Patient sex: M
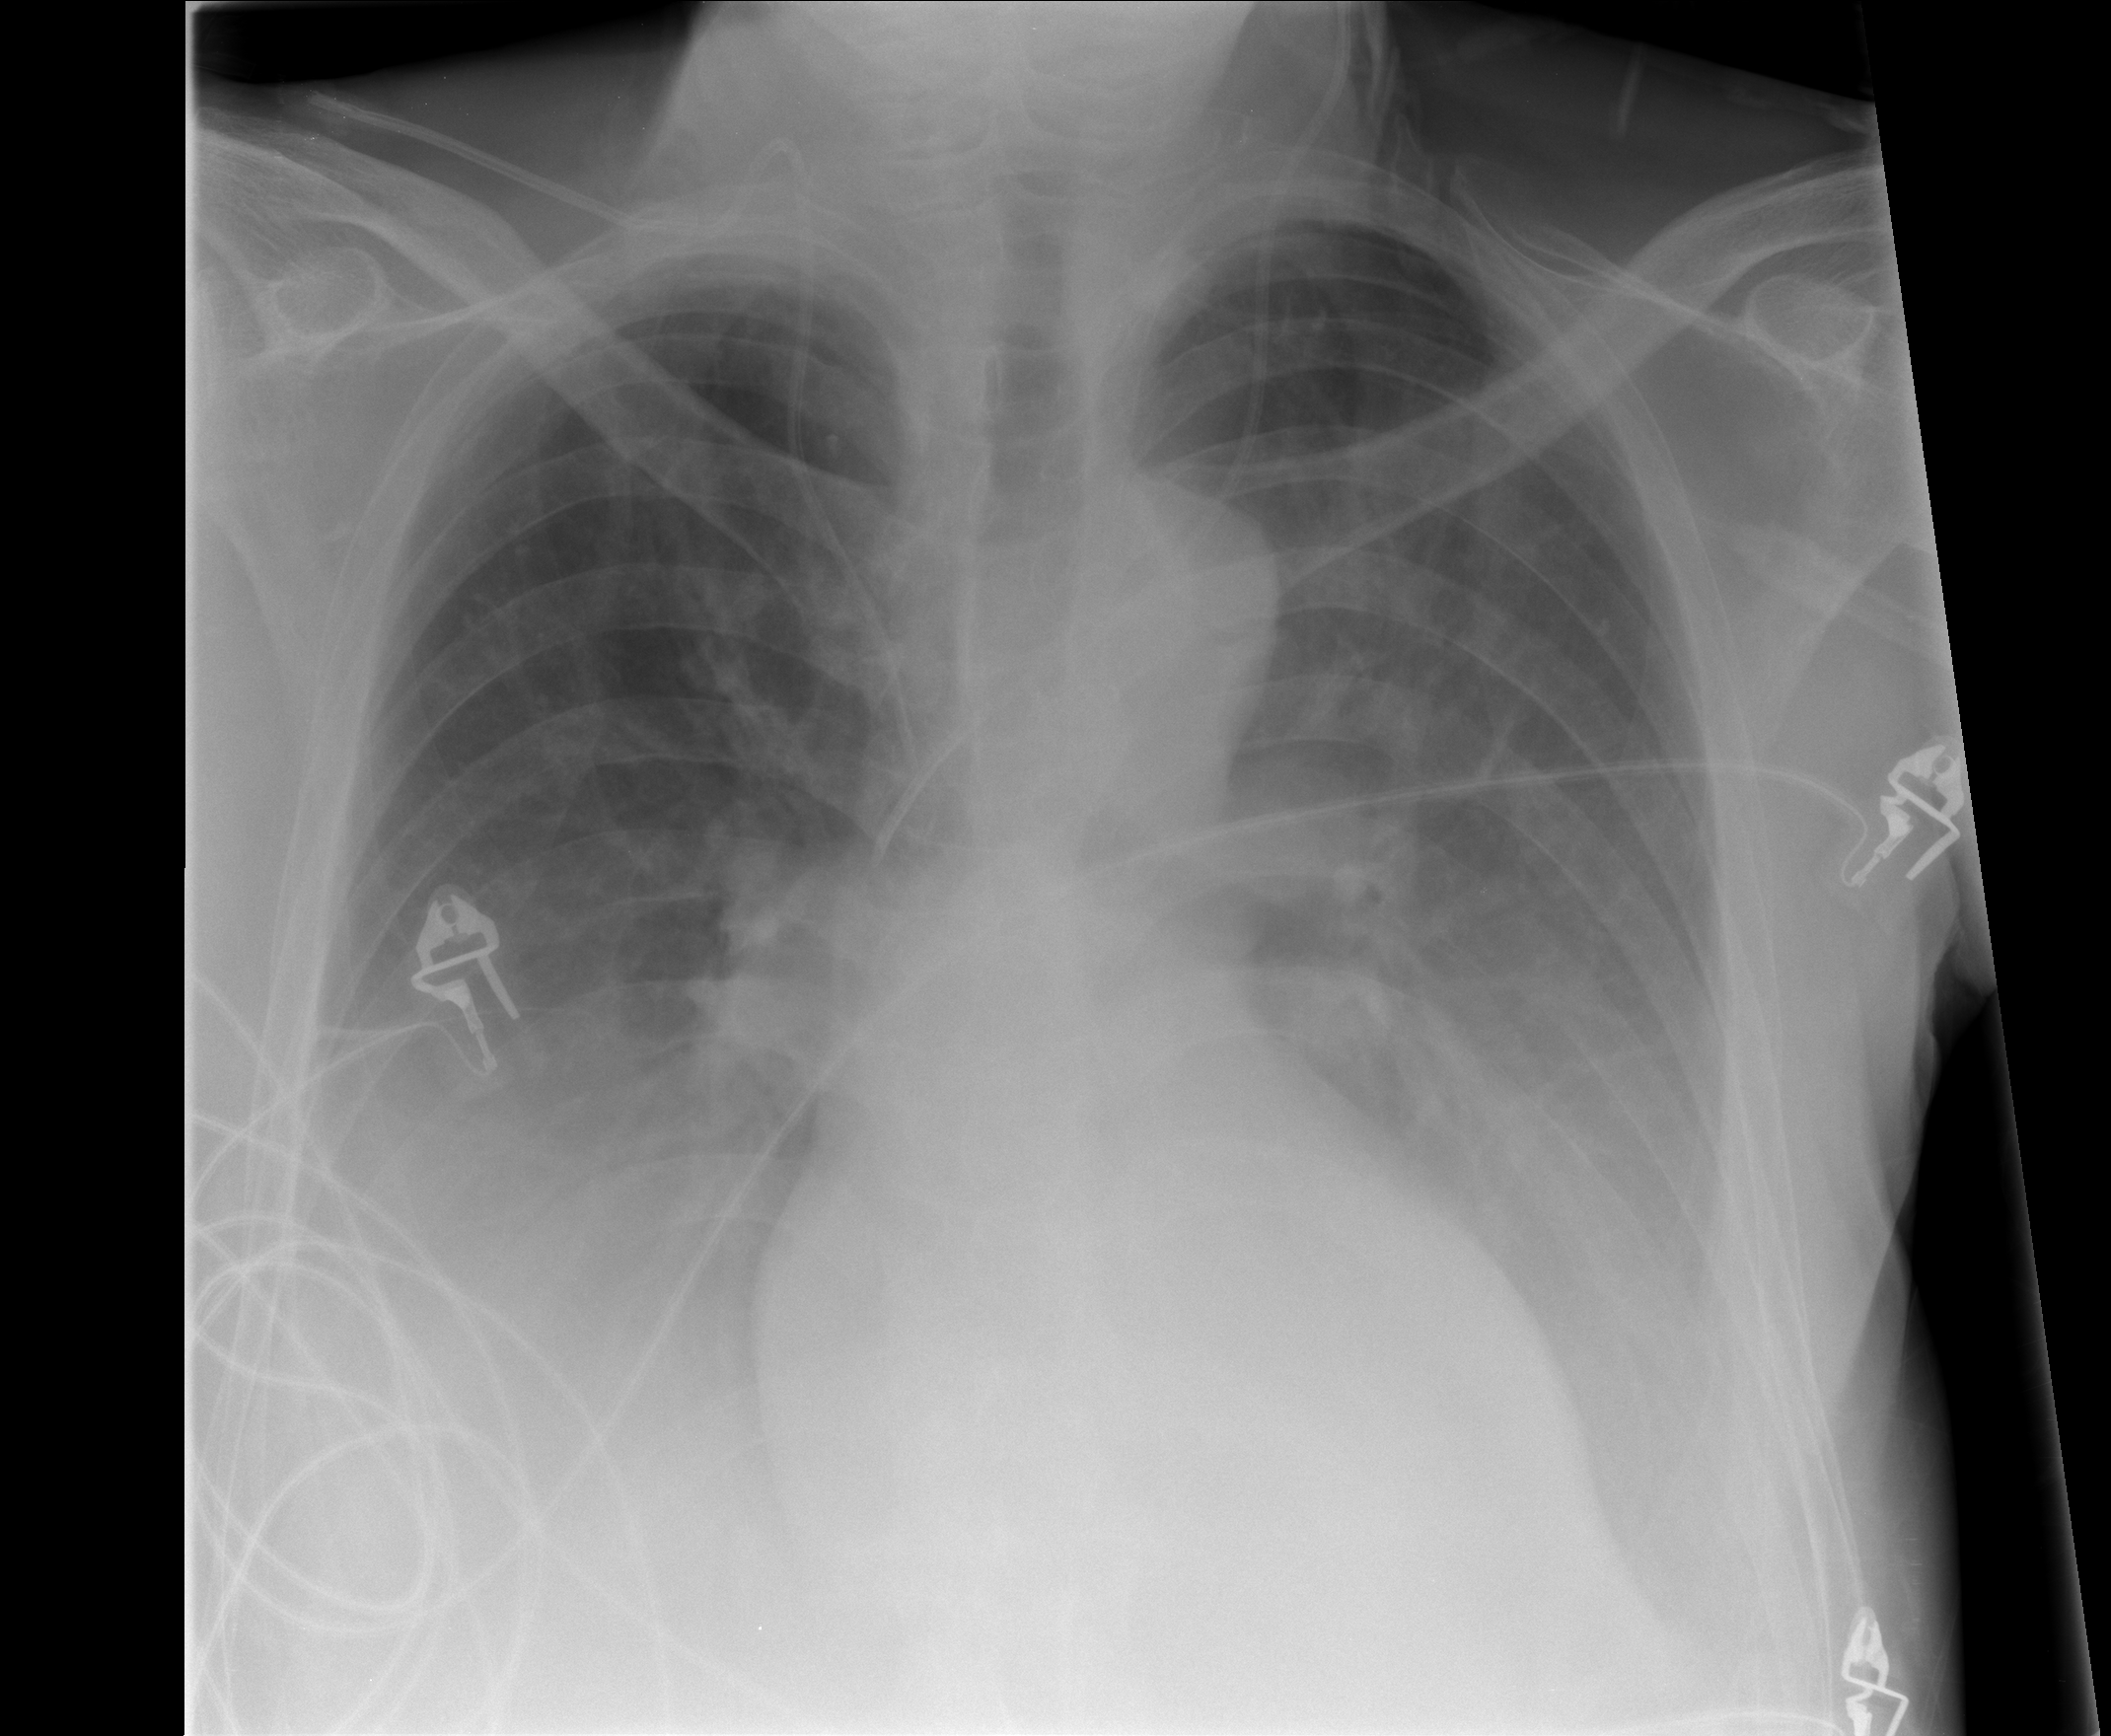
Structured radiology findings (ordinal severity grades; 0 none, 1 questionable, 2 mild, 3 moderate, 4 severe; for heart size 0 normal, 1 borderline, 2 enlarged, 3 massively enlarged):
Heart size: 1
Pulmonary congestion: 1
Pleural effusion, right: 3
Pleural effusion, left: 3
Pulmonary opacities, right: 0
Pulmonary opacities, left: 0
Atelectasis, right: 2
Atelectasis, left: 2